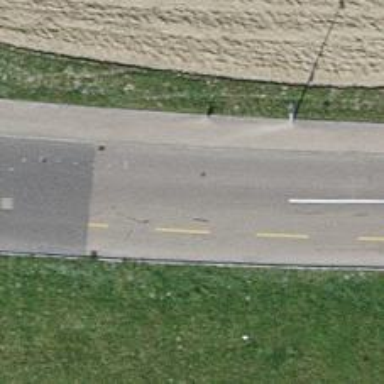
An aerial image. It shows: Unclassified road with asphalt surface and sidewalk.